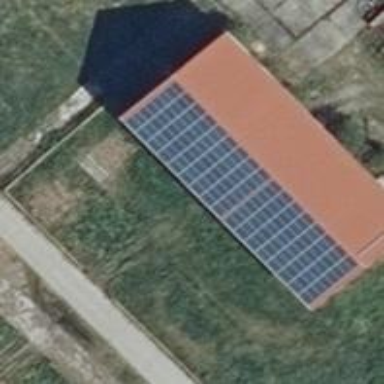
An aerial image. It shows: Solar photovoltaic panel generating electricity through small installation.